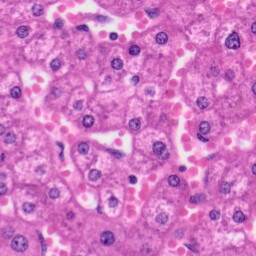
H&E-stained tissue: Liver